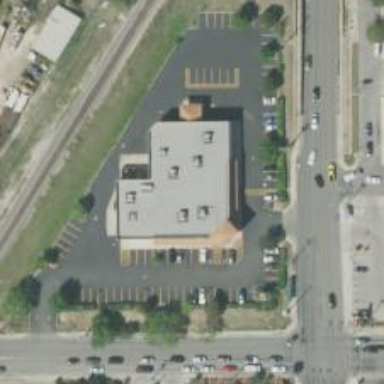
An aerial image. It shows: Pharmacy.